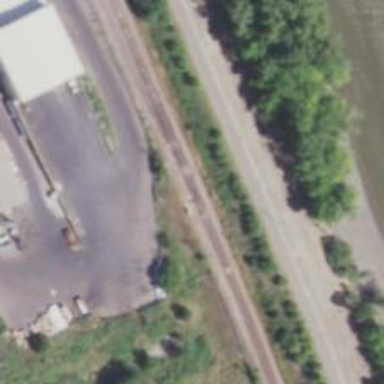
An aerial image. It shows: Railway siding for service.